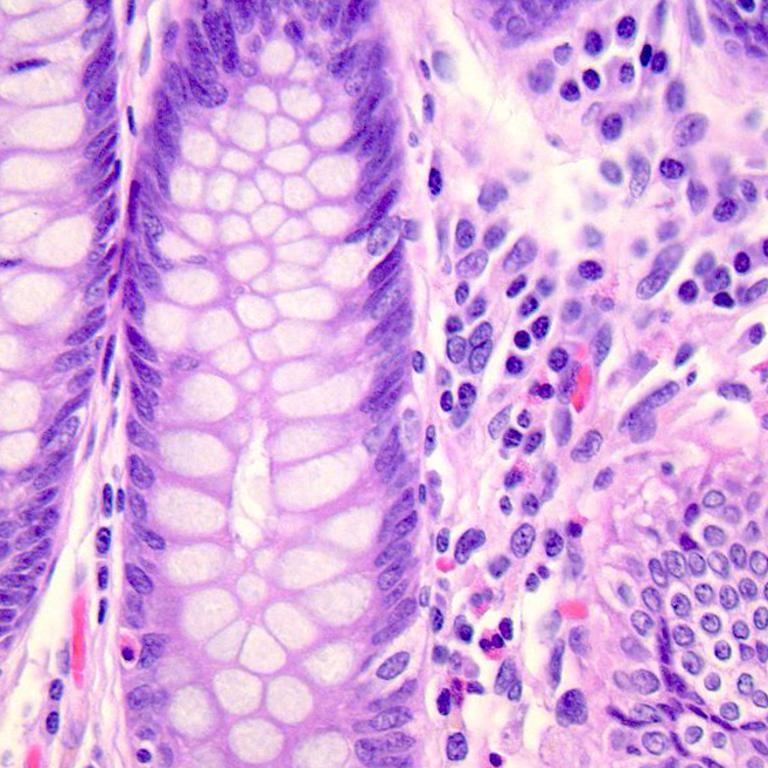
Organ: colon
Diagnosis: benign